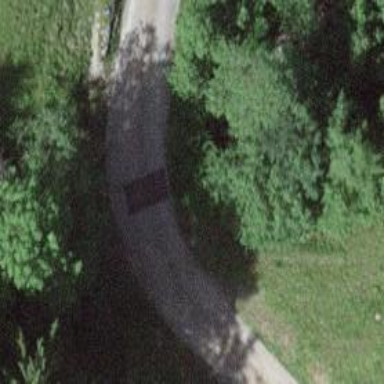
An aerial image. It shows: Culvert tunnel that serves as drain for the waterway.